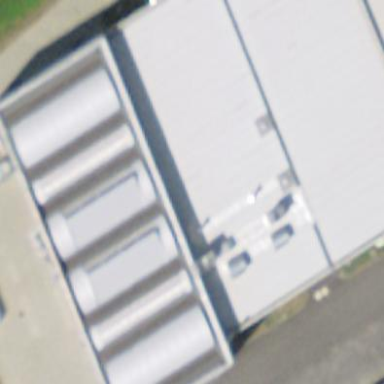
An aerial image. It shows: Industrial building.